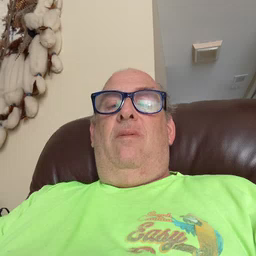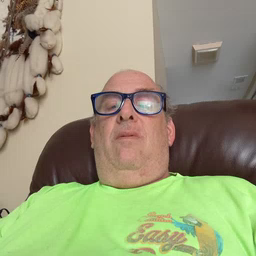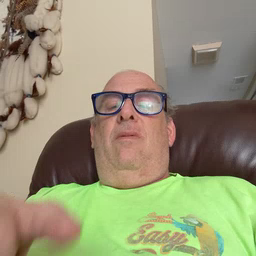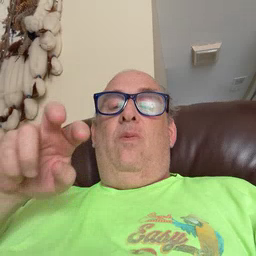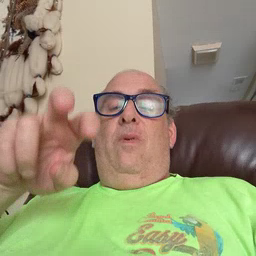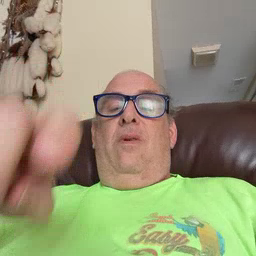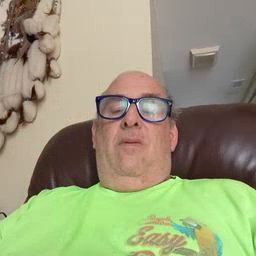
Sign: ride